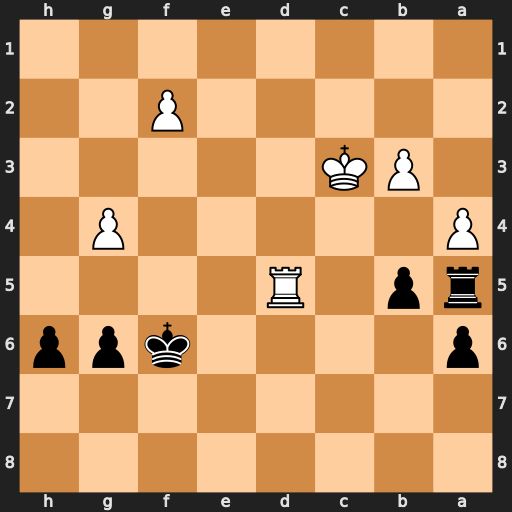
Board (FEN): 8/8/p4kpp/rp1R4/P5P1/1PK5/5P2/8
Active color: b
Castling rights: -
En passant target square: -
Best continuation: b4+ Kc4 Rxd5